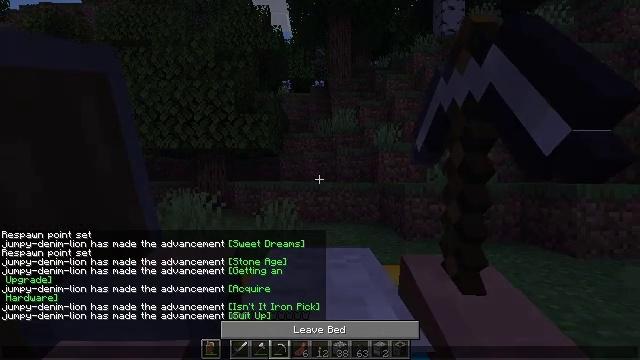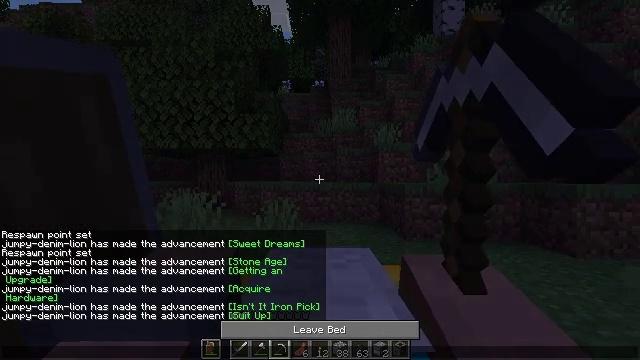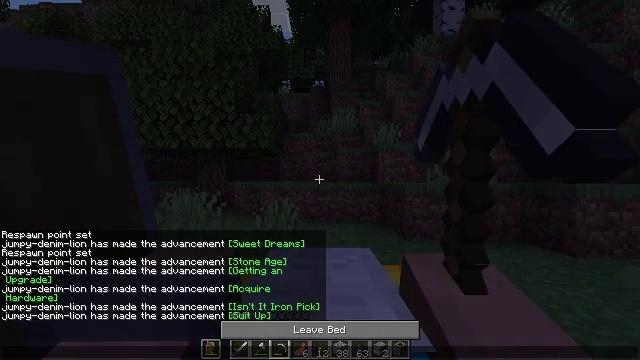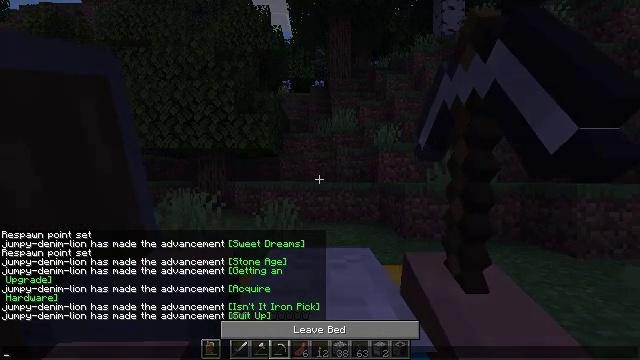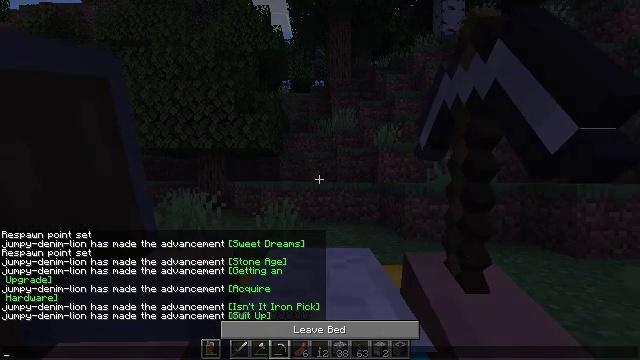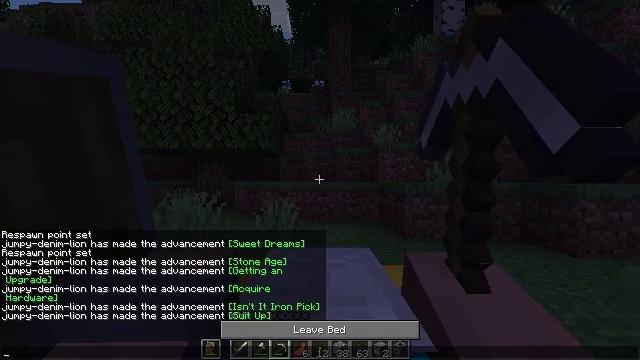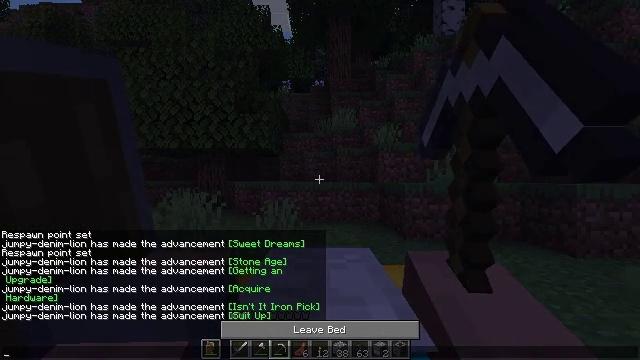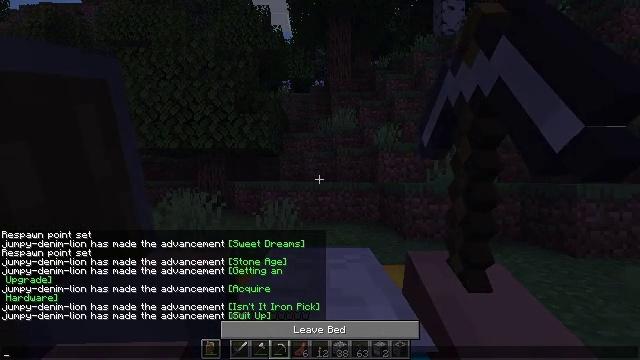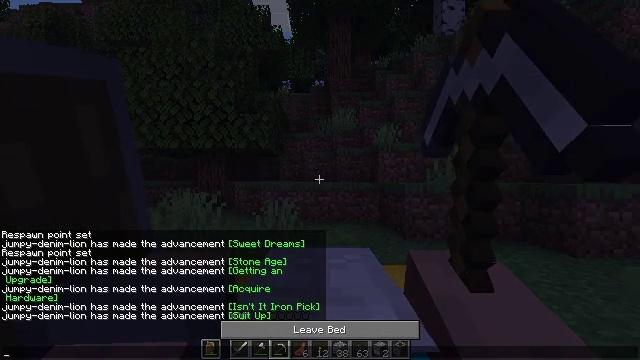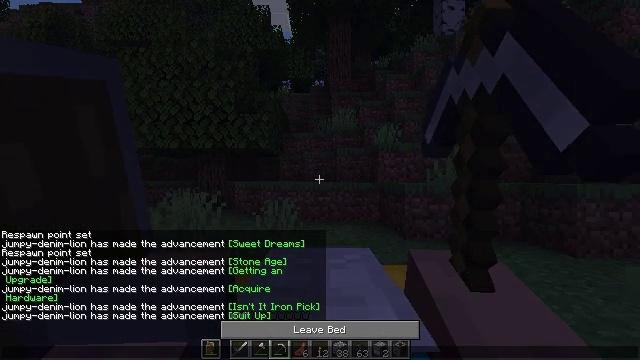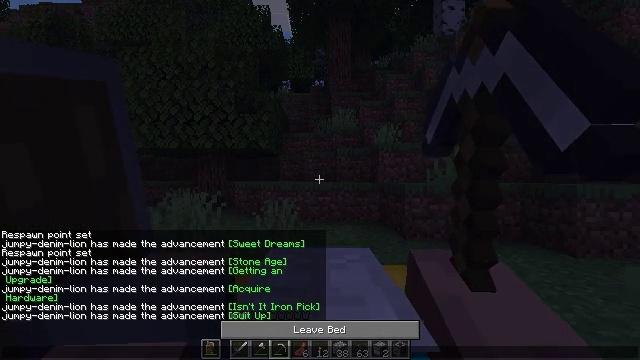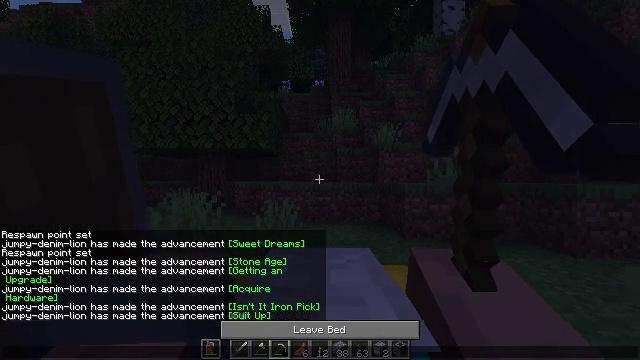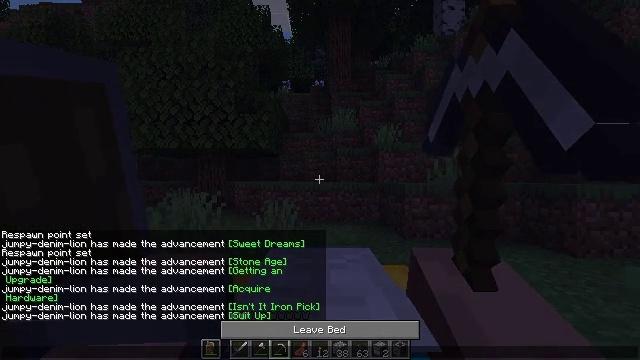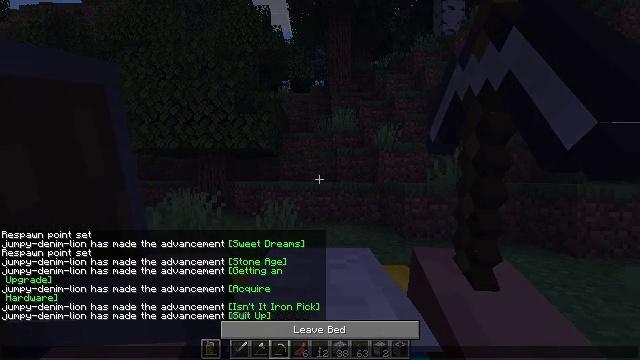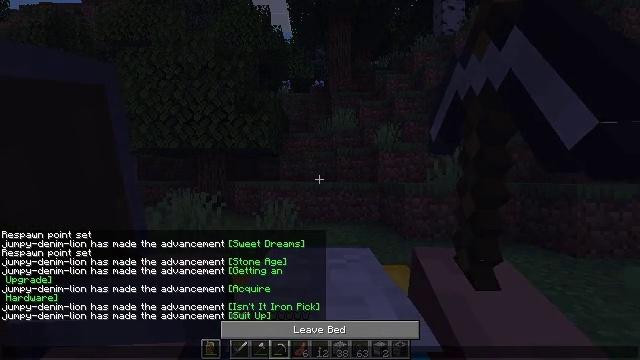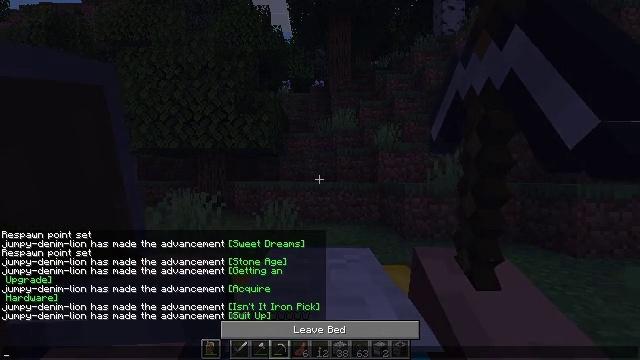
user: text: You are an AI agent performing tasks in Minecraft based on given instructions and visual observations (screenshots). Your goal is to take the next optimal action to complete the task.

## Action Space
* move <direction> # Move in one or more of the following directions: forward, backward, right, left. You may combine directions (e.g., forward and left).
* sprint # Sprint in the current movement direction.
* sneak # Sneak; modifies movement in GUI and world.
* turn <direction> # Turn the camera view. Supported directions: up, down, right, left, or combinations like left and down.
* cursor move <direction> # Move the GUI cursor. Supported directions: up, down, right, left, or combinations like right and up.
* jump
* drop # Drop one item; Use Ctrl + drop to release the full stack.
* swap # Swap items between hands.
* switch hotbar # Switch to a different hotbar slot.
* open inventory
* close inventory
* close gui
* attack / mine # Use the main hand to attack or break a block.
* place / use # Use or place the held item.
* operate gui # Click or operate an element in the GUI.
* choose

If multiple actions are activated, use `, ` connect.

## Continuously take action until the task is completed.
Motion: motion action
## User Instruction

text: Collect the yellow bed from its place.
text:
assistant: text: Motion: no_op
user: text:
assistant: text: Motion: no_op
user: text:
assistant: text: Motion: no_op
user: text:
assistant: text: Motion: no_op
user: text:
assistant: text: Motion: no_op
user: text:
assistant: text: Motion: no_op
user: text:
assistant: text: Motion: no_op
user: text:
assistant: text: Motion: no_op
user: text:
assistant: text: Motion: no_op
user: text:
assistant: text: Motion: no_op
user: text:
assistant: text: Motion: no_op
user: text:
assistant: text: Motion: no_op
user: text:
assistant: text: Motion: no_op
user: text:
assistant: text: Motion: no_op
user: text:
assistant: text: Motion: no_op
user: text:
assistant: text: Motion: no_op
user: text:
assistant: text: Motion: no_op
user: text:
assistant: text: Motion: no_op
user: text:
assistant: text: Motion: no_op
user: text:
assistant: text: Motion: no_op
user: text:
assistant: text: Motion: no_op
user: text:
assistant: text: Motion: no_op
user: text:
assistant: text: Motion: no_op
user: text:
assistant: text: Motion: no_op
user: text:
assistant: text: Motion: no_op
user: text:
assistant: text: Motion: no_op
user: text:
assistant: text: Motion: no_op
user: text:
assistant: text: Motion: no_op
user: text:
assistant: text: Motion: no_op
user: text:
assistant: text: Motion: no_op